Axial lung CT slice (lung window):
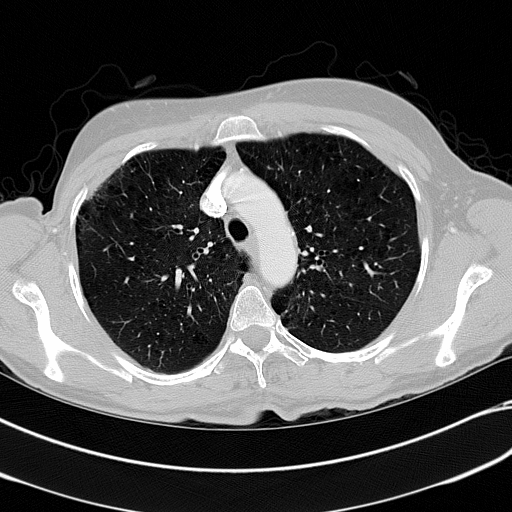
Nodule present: no